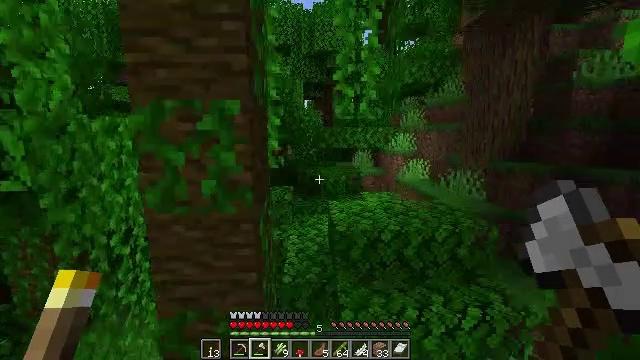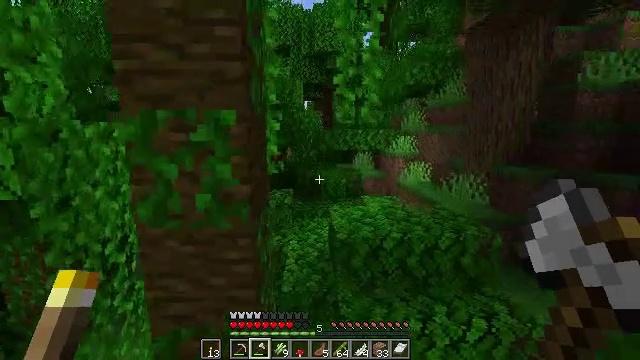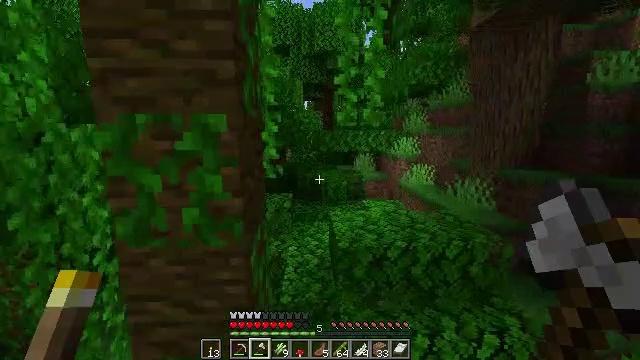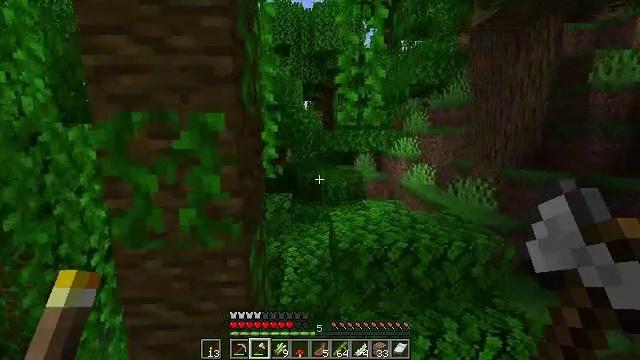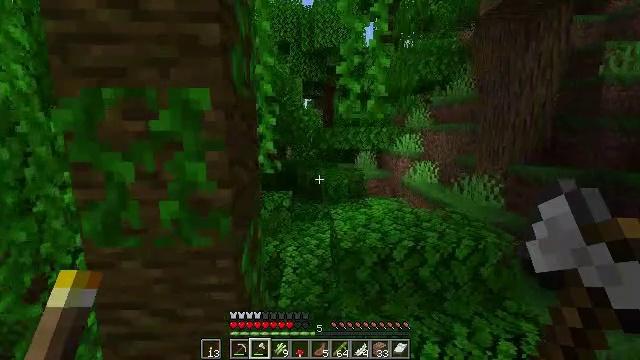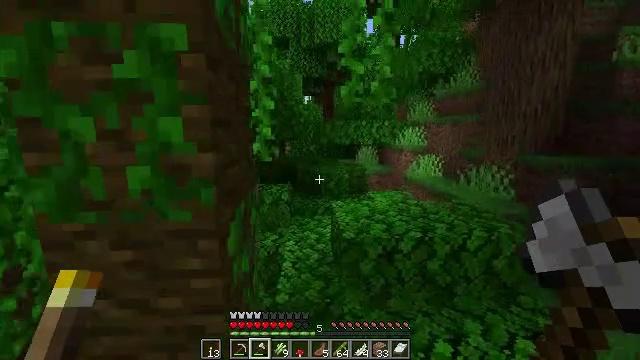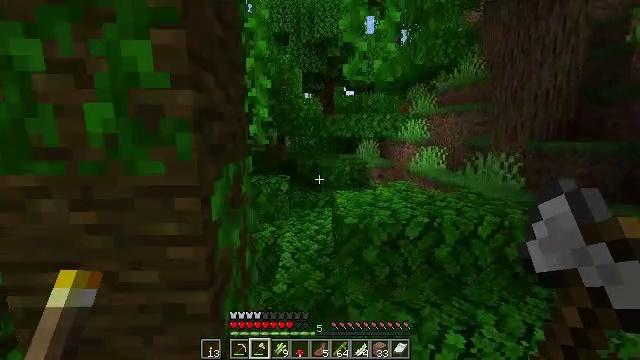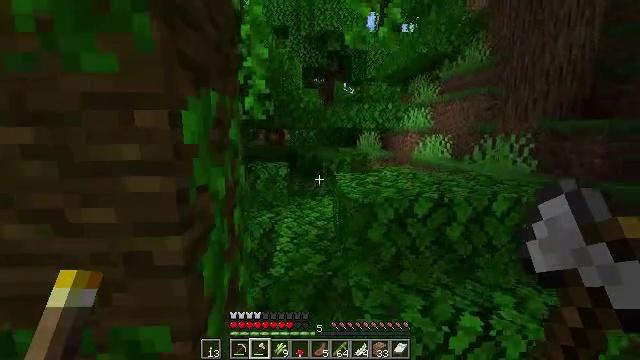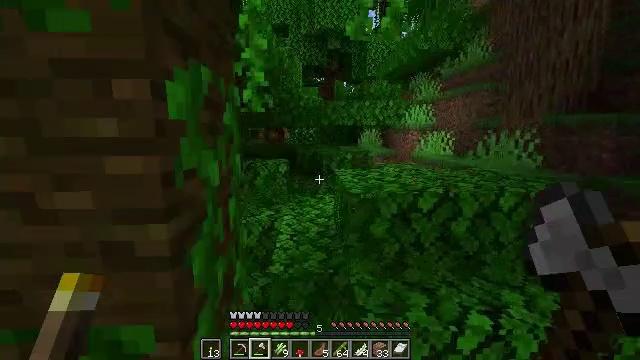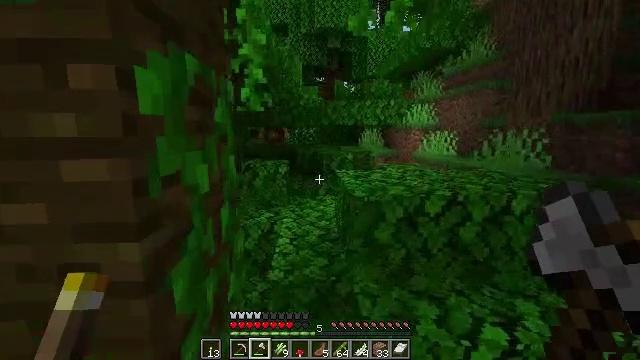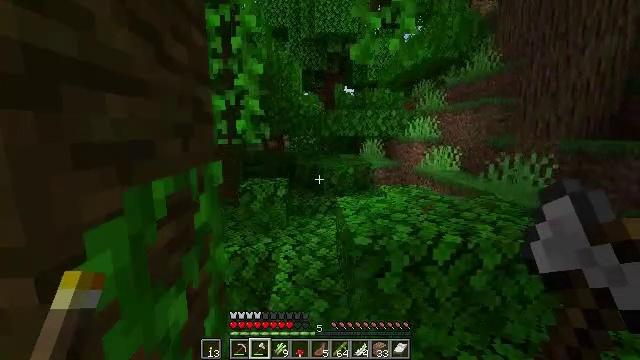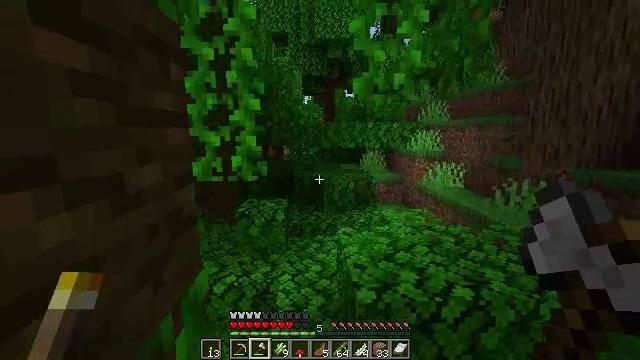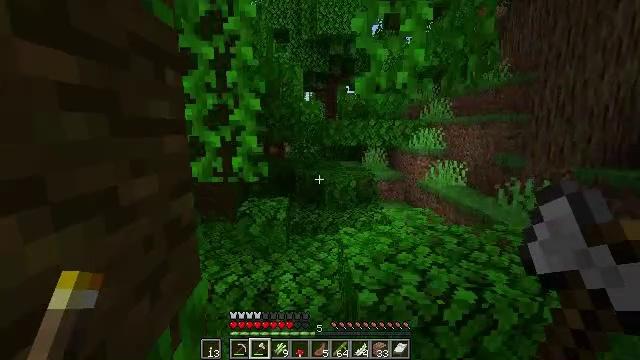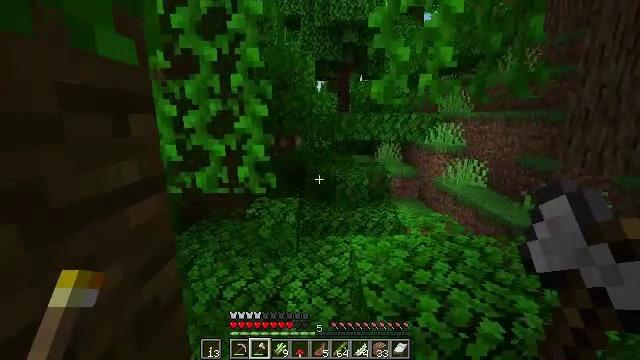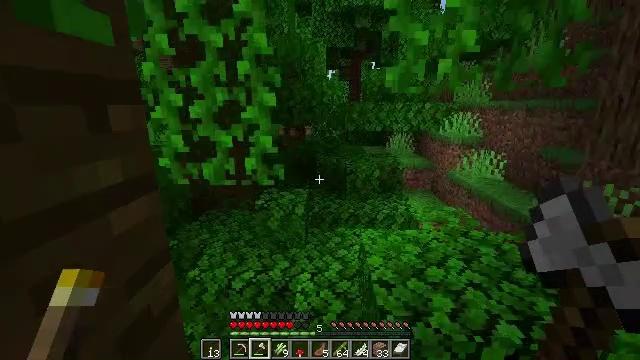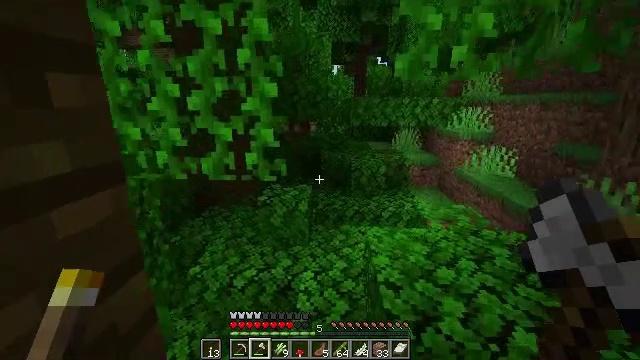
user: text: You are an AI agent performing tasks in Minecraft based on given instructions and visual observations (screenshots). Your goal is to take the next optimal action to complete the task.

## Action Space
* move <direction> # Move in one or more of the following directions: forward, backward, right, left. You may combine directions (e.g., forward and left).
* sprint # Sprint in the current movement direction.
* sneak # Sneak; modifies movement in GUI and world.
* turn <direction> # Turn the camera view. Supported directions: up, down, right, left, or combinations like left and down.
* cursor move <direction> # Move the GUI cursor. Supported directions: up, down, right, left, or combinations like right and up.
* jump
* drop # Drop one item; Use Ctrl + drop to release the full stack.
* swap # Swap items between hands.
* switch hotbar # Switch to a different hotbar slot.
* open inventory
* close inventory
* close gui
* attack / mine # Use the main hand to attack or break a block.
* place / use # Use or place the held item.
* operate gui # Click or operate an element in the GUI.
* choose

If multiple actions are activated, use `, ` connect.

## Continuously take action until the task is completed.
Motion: motion action
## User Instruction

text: Break oak leaves from the trees.
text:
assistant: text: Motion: move forward, jump
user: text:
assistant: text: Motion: move forward, jump
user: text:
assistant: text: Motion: move forward, jump
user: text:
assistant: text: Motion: move forward, jump
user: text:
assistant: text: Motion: move forward, jump
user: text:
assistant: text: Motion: move forward, jump
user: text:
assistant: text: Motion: move forward, jump
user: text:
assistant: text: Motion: move forward, jump
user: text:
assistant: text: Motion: move forward, jump
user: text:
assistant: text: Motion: move forward
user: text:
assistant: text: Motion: move forward
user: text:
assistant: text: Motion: move forward
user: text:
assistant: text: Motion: move forward, turn left and down
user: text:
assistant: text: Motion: move forward, turn left and down
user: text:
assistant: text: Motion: move forward, turn left
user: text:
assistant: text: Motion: move forward
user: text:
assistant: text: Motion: move forward
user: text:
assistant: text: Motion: move forward
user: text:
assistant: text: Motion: move forward
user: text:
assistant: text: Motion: move forward
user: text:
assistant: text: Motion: move forward
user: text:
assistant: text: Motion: move forward
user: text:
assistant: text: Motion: move forward
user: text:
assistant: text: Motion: move forward
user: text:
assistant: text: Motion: move forward
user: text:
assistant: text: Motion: move forward, turn right and up, jump
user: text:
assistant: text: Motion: move forward, turn right and up, jump
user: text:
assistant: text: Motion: move forward, turn up, jump
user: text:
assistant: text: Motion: move forward, turn up, jump
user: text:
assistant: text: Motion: move forward, jump